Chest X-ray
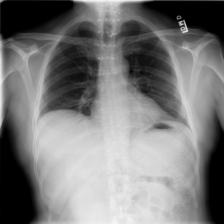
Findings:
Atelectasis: negative
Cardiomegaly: negative
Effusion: negative
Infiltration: negative
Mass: negative
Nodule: negative
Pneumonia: negative
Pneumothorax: negative
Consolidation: negative
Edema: negative
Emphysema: negative
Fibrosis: negative
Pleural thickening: negative
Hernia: negative